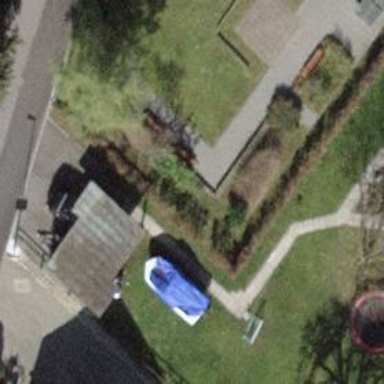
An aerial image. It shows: Bench.